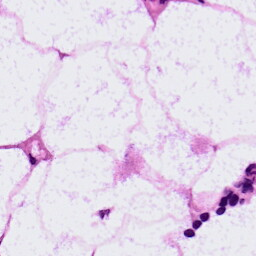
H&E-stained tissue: LymphNode